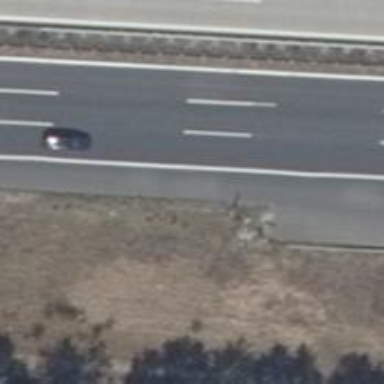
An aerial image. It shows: Concrete motorway.